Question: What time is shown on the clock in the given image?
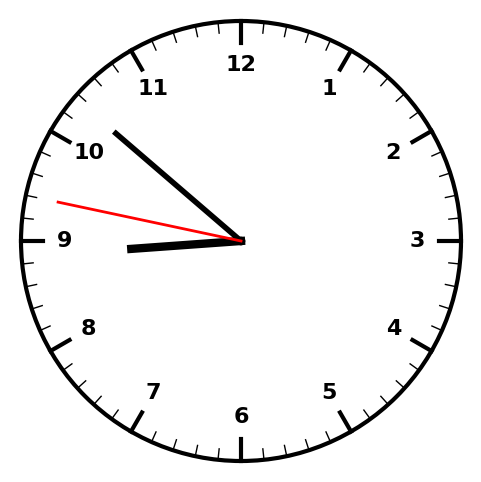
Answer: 08:51:47